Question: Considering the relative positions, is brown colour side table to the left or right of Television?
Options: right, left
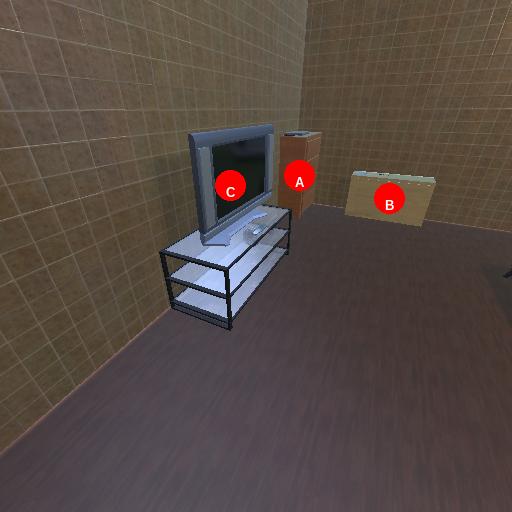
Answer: right